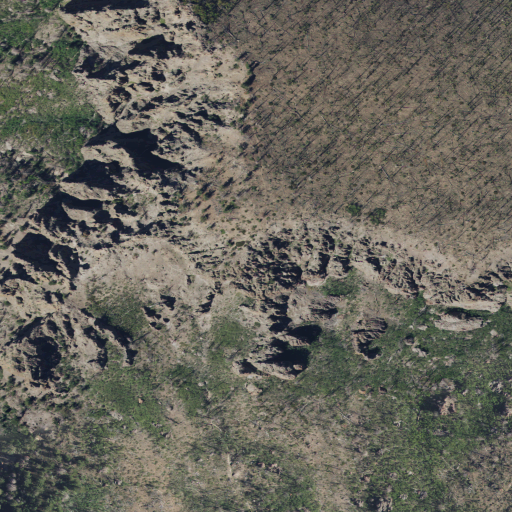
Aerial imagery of mountain in Utah named Adams Head containing shrub and evergreen forest